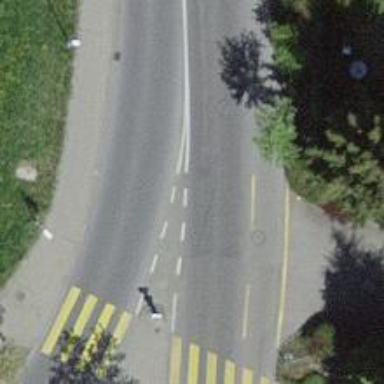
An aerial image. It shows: Tertiary road with asphalt surface. The road has designated cycle lane on the left.